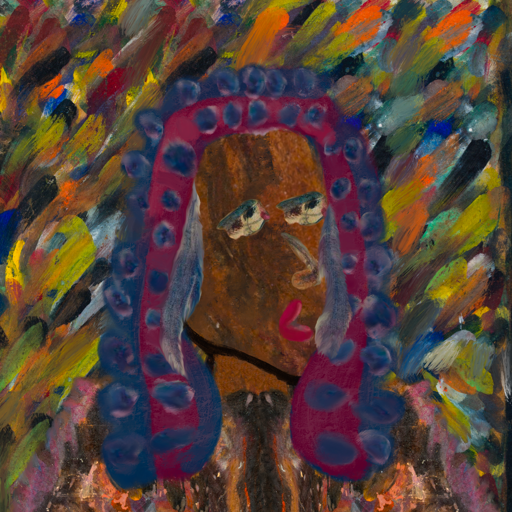
Background: An_Impression, Head And Neck Side: Mosgoul, Face Side: Pipe, Bust: Gypsy_Queen, Hair Side: Hill_Girl, Head Accessory: Blank, Second Necklace: Blank, Necklace: Blank, Baby: Blank